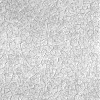
Atmospheric dust classification: not_dusty